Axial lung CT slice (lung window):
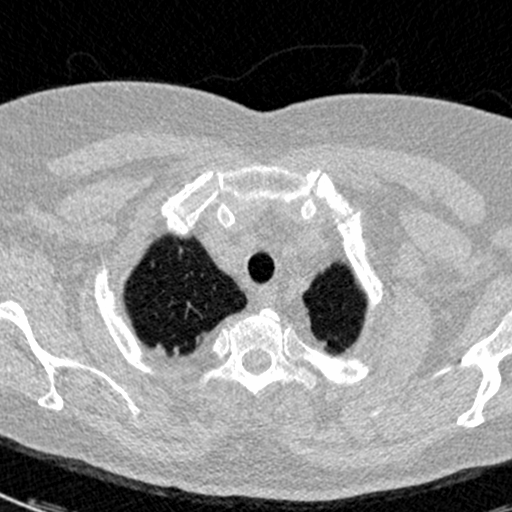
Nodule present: no